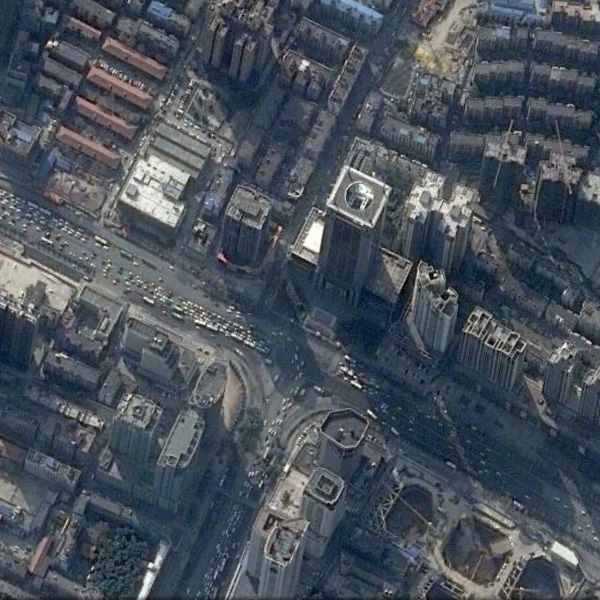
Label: Commercial